Interaction volume radius: 5 \u00c5
Interaction volume height: 20 \u00c5
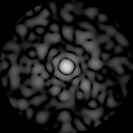
Disorder parameter: 0.8313